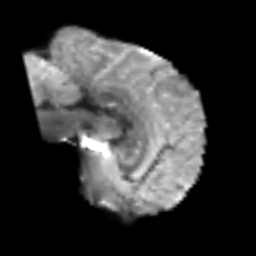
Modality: T2w
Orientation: sagittal
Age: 41
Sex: male
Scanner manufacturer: siemens
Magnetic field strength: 3 T
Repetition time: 6.1 s
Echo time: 0.101 s